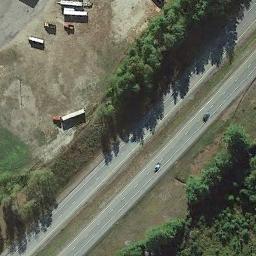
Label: freeway